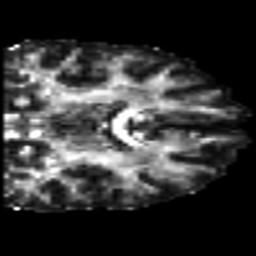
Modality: FA
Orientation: coronal
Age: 33
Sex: female
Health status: healthy
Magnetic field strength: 3 T
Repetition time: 7 s
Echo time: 0.0926 s